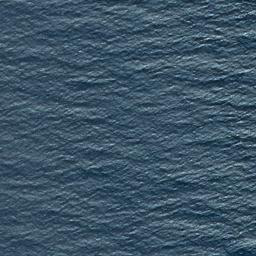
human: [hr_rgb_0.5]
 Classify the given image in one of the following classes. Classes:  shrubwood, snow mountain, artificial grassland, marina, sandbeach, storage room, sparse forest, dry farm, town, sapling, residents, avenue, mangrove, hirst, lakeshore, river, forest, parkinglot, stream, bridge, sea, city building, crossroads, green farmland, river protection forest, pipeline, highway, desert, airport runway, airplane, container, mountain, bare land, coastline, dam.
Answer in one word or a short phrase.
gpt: sea